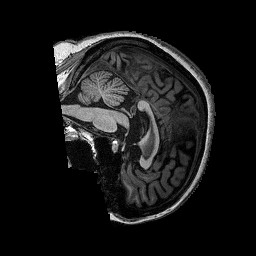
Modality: T1w
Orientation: sagittal
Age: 39
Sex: female
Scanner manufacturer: siemens
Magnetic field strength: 3 T
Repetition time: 2.25 s
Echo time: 0.003 s